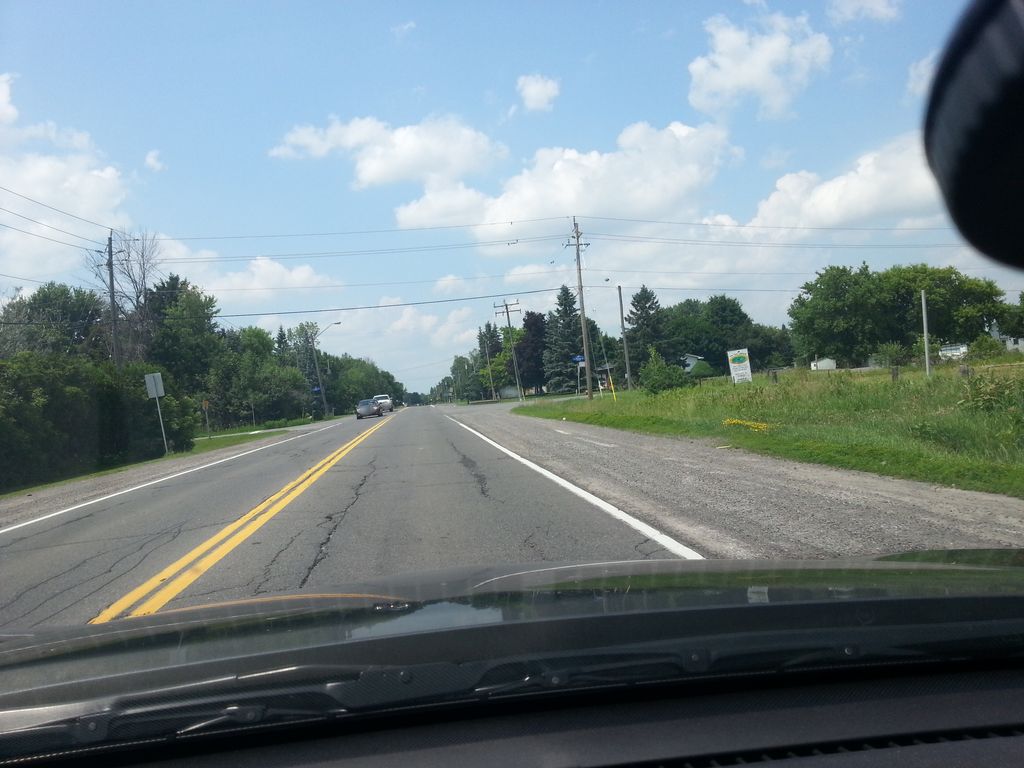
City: ottawa-gatineau